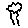
Label: tree